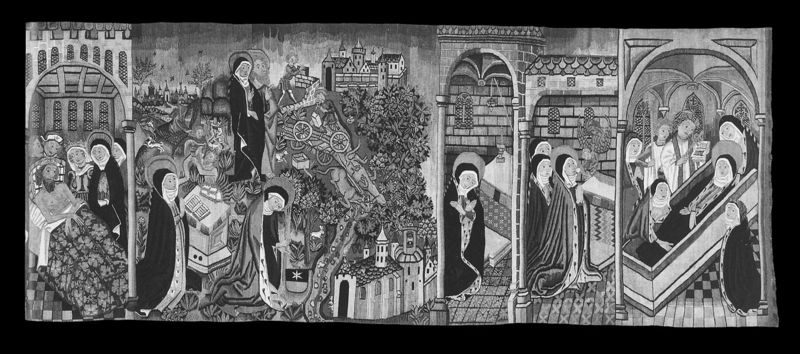
Titel: Legende der hl. Odilia, zweiteilig
Standort: Straßburg, Musée de l’oeuvre Notre-Dame (EU - F); Herkunftsort: Straßburg, Klosterkirche St. Stephan (EU - F)
Schlagwörter: umhang, frauen, stadt, schwarz, szene, säule, säulen, weiss, zeichnung, schloss, malerei, teppich, architektur, bibel, geschichte, leiche, tod, tot, kirche, mantel, garten, bogen, mauer, wagen, wandmalerei, bett, krank, buch, burg, kloster, schwarzweiss, tote, nonne, beten, wappen, heiligenschein, begräbnis, sarg, christus, jesus, mittelalter, heilige, heilig, maria, betend, sakral, nonnen